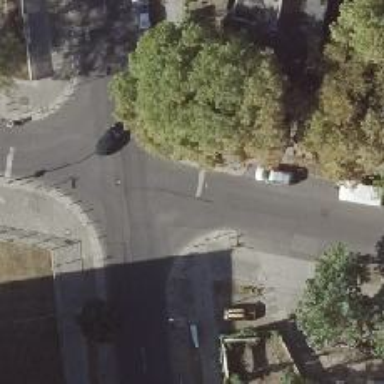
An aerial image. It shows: Unmarked crossing on the road.